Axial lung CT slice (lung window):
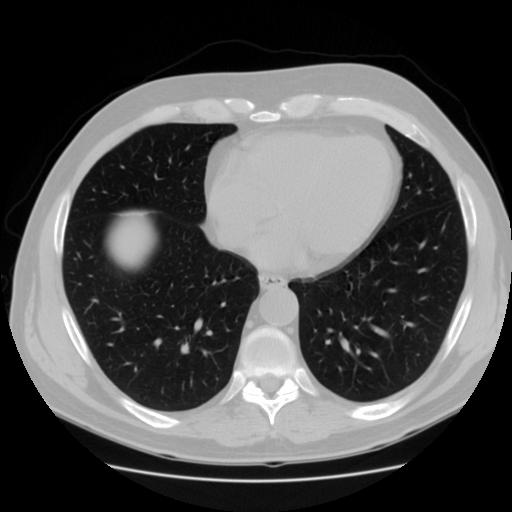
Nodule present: no